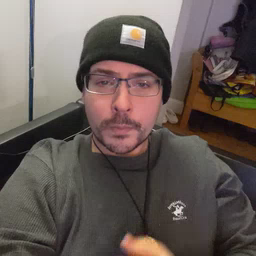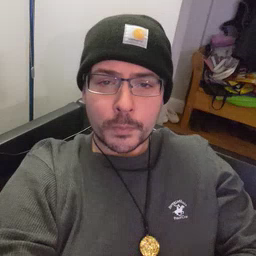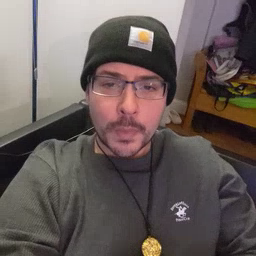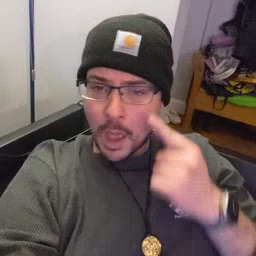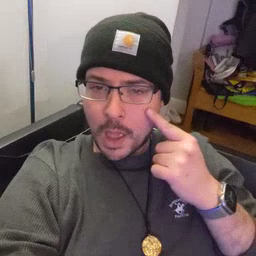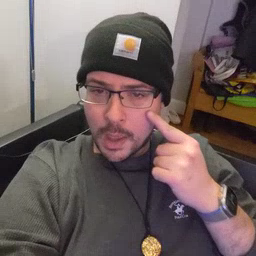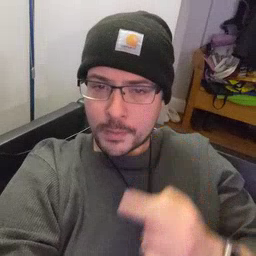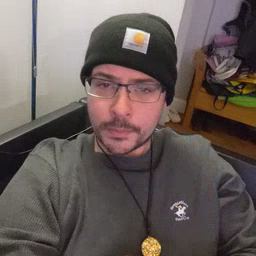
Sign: eye